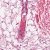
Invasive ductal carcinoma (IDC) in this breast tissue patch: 0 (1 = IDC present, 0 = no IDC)